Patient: sex F, age 28
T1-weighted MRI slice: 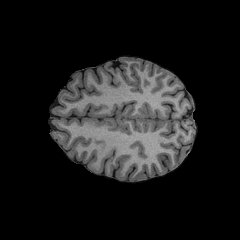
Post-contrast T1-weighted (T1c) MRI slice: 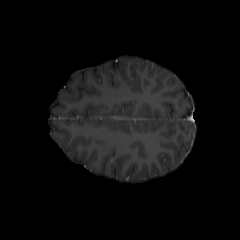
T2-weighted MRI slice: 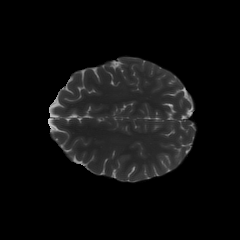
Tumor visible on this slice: no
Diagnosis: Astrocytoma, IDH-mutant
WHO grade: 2